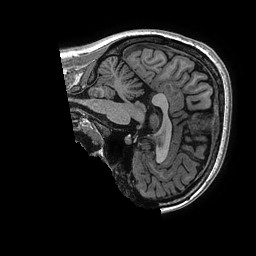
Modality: T1w
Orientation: sagittal
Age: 23
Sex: female
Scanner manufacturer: ge
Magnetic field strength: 3 T
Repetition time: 0.006952 s
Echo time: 0.00292 s